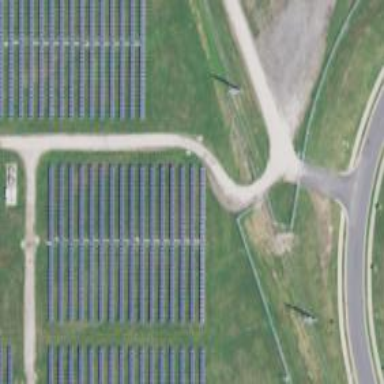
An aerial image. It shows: Solar photovoltaic panel generator.